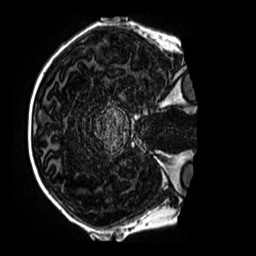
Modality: MP2RAGE
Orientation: axial
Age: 10
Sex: male
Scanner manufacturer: siemens
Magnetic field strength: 3 T
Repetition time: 4 s
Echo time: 0.00299 s